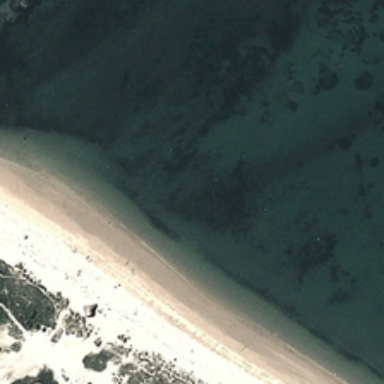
A piece of green ocean is near a yellow beach .